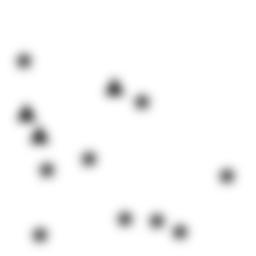
Squares: 0
Triangles: 3
Stars: 9
Total shapes: 12